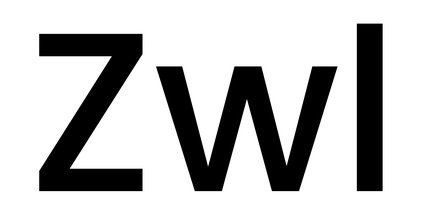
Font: Poppins-Medium